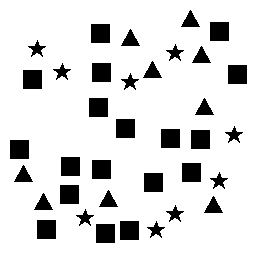
Squares: 18
Triangles: 9
Stars: 9
Total shapes: 36